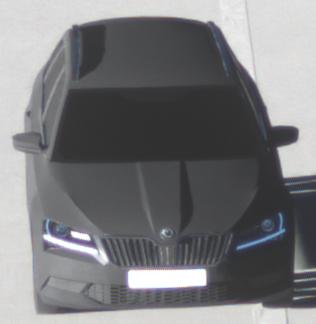
Make: Skoda
Model: Superb Combi 1.4 TSI
Detailed model: Superb (III) Combi
Model produced from: 2015/09
Model produced until: 2018/06
Doors: 5
Color: black
Road condition: dry road
Daytime: sunrise or sunset
Contrast: high contrast